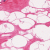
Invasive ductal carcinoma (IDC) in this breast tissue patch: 0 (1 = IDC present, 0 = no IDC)